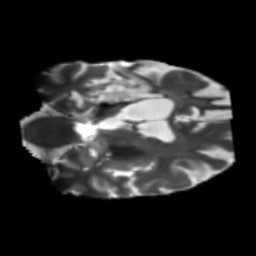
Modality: T2w
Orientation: coronal
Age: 58
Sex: male
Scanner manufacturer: siemens
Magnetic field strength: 3 T
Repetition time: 5.47 s
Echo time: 0.0854 s